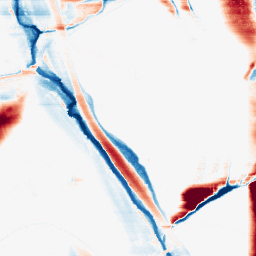
Category: morphological
Decomposition family: morphological_rect
Decomposition parameters: operation: average
width: 50
height: 3
Upsampling method: quartic
Upsampling parameters: scale: 8
Upsampling scale: 8